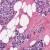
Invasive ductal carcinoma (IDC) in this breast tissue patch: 1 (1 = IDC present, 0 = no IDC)